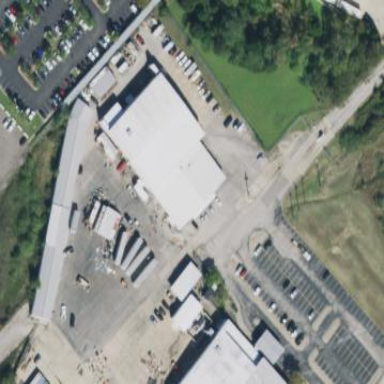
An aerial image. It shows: Hangar.